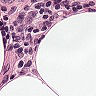
Metastatic tissue present: no